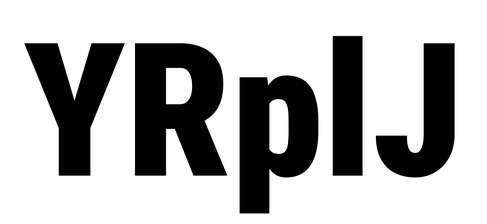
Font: Roboto_Condensed_Black